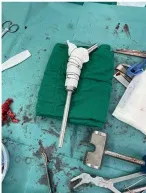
(I) The proximal end of the femoral prosthesis wrapped the Lars ligament.
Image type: medical_photograph (other_medical_photograph)